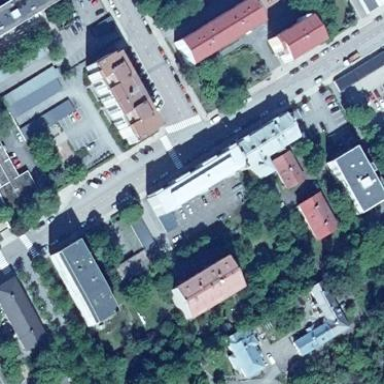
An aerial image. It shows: Hipped roof made of metal on apartment building.